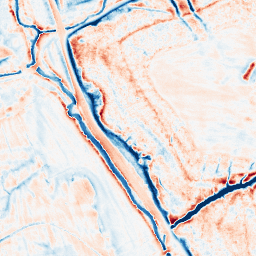
Category: edge_preserving
Decomposition family: anisotropic_diffusion
Decomposition parameters: iterations: 50
kappa: 50
gamma: 0.15
Upsampling method: edge_directed
Upsampling parameters: scale: 4
Upsampling scale: 4